Question: I am following a book to learn Android and am getting an error, this is my code
I am using an image above so you can see the error as well (compoundbutton).
Did I type something wrong or did the book not write some of the imports needed?
Thanks!
EDITED full code:
'''
package newbook.appress;
import android.app.Activity;
import android.os.Bundle;
import android.widget.CheckBox;
import android.widget.CompoundButton;
public class CheckBoxDemo extends Activity
implements CompoundButton.OnCheckChangedListener{
CheckBox cb;
@Override
public void onCreate(Bundle icicle) {
super.onCreate(icicle);
setContentView(R.layout.main);
cb=(CheckBox)findViewById(R.id.chkBox1);
cb.setOnCheckedChangeListener(this);
}
public void onCheckedChanged(CompoundButton buttonView,
boolean isChecked) {
if (isChecked) {
cb.setText("This checkbox is: checked");
}
else {
cb.setText("This checkbox is: unchecked");
}
}
}
'''
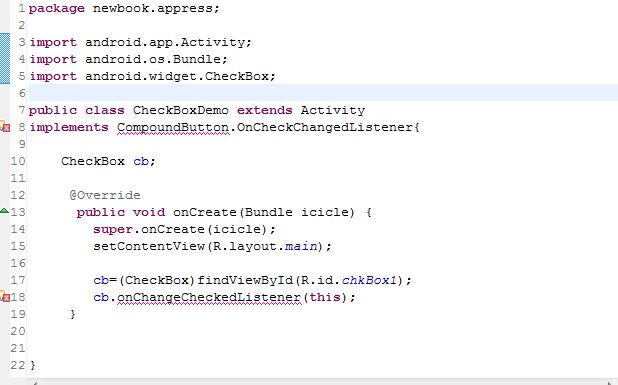
Answer: That is correct. you need to import everything. You are missing:
'''
import android.widget.CompoundButton
'''
You can type:
+ to rganize your imports automatically in Eclipse.
You'll also want to change the second error to:
'''
cb.setOnCheckedChangeListener(this);
'''